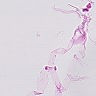
Metastatic tissue present: no